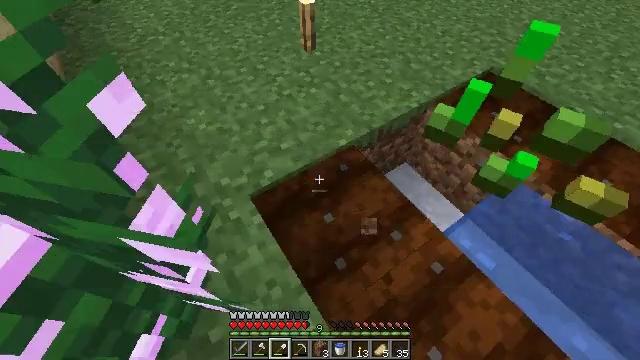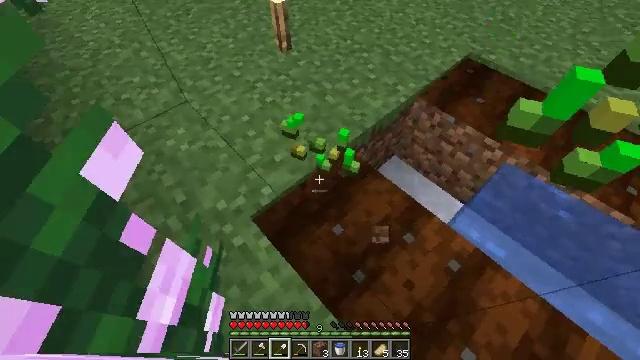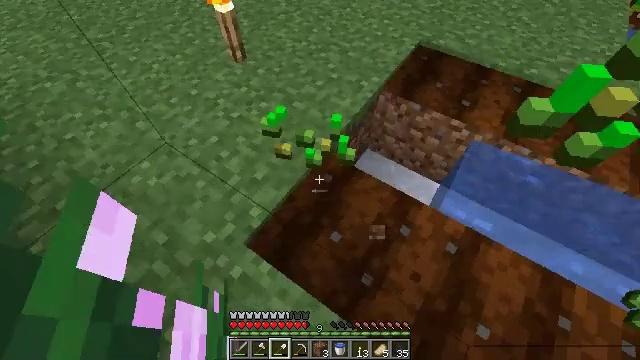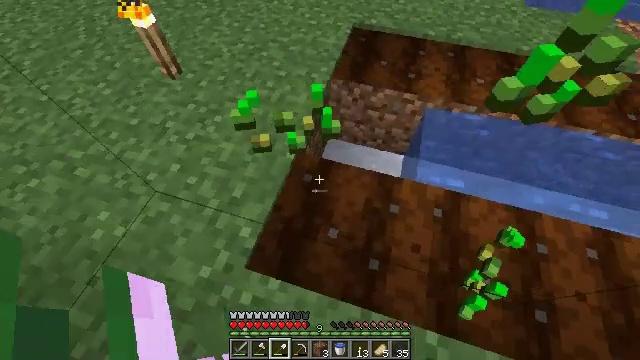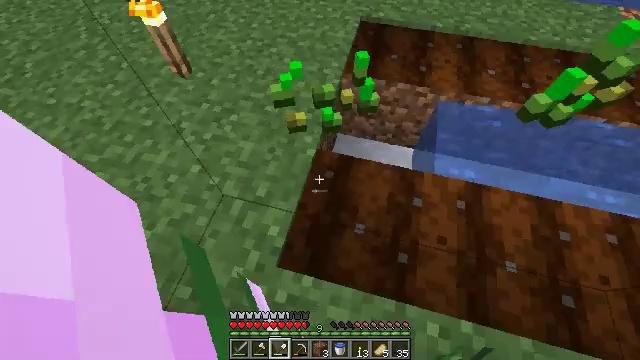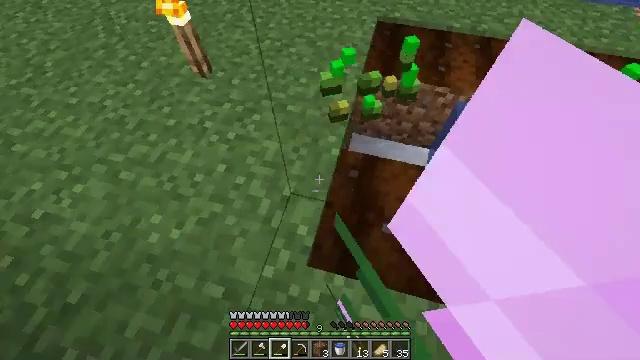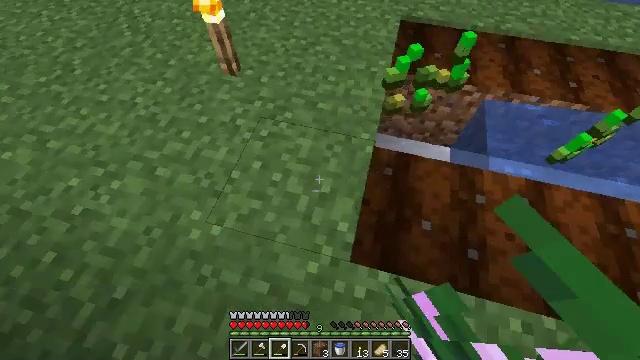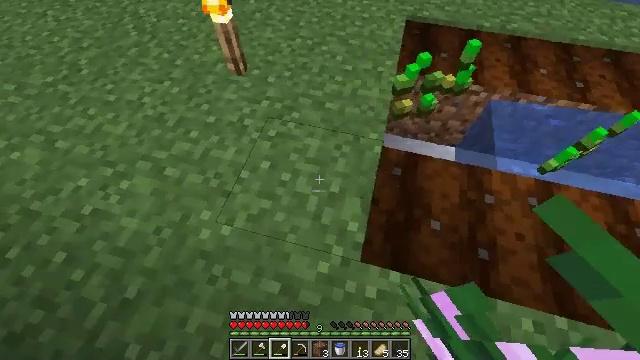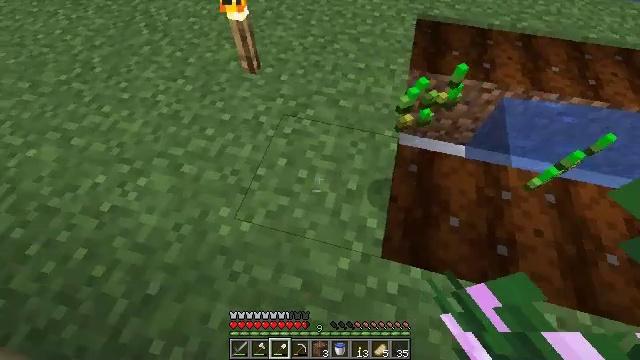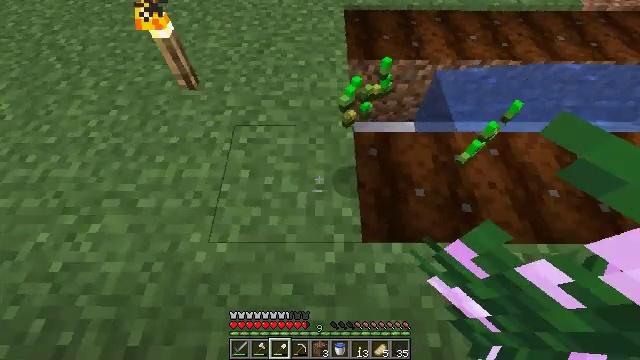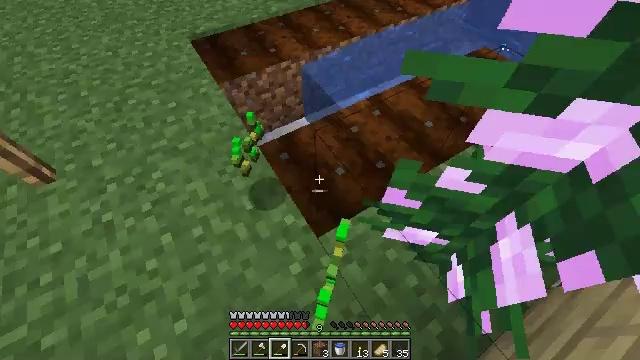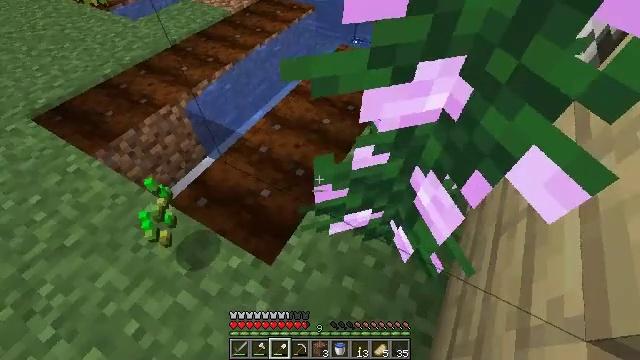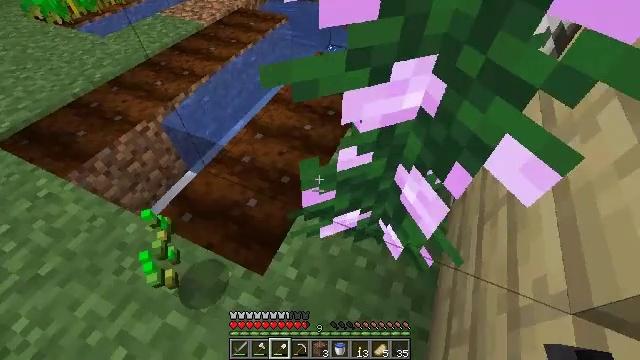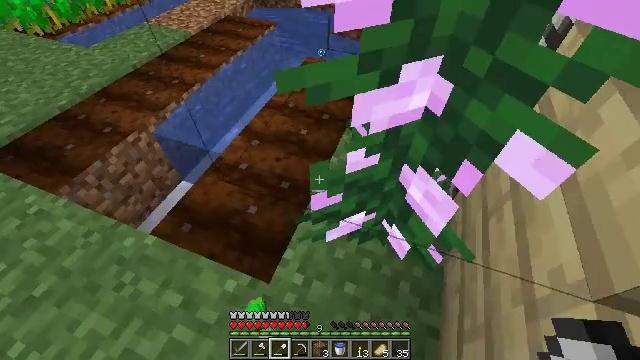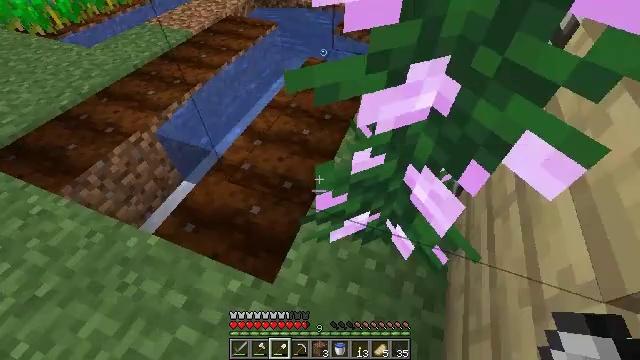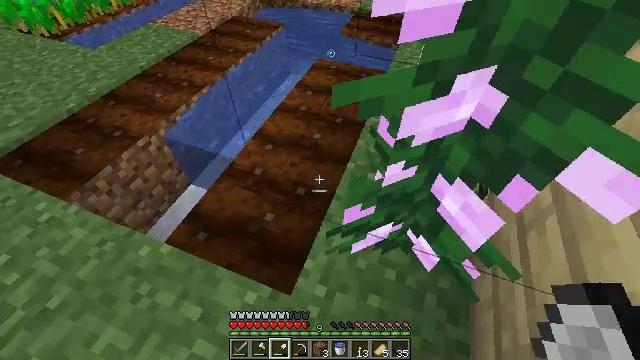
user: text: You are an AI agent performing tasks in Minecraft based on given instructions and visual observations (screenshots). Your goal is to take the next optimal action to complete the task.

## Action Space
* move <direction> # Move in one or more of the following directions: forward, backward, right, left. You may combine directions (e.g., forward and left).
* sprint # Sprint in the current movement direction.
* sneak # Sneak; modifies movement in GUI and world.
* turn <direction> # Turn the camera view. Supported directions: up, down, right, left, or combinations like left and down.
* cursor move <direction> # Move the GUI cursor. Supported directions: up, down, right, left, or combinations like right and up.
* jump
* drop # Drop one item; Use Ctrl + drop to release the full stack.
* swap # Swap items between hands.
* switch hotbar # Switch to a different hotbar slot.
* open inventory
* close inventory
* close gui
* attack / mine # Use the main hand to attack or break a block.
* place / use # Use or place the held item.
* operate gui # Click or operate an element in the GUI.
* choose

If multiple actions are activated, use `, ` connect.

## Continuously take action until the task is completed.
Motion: motion action
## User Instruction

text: Break the farmland to revert it to dirt.
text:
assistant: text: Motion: move forward and move left, turn right and down
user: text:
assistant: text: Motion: move left, turn right
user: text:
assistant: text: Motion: move left, turn right and down
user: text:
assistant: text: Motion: move left, turn right and down
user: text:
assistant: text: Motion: move left
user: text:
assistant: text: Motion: move left
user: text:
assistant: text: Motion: no_op
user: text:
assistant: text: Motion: no_op
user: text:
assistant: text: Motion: turn right
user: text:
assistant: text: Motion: turn right and up
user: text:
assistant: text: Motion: turn right and up
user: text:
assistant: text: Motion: turn right and up
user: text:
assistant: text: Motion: move left, turn right
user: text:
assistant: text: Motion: move forward and move left
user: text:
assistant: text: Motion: move forward and move left
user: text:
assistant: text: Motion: move forward and move left
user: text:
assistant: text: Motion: move forward and move left
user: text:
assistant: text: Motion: move forward and move left
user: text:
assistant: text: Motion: move forward and move left, turn right
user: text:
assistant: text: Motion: turn right
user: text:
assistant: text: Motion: no_op
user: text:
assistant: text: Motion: turn right
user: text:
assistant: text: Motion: turn right
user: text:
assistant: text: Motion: turn right
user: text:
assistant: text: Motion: no_op
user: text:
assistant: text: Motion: no_op
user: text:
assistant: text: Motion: move right
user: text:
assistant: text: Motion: move forward and move right
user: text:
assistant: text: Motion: move forward and move right, turn left
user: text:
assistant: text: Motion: move forward and move right, turn left